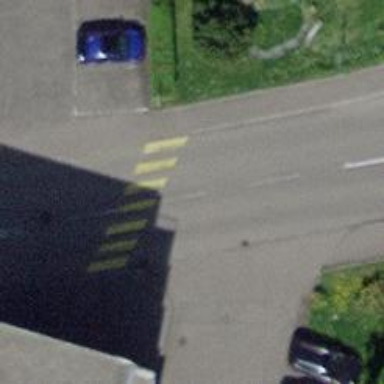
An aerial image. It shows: Uncontrolled zebra crossing on the road.